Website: lowes
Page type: delivery-shipping
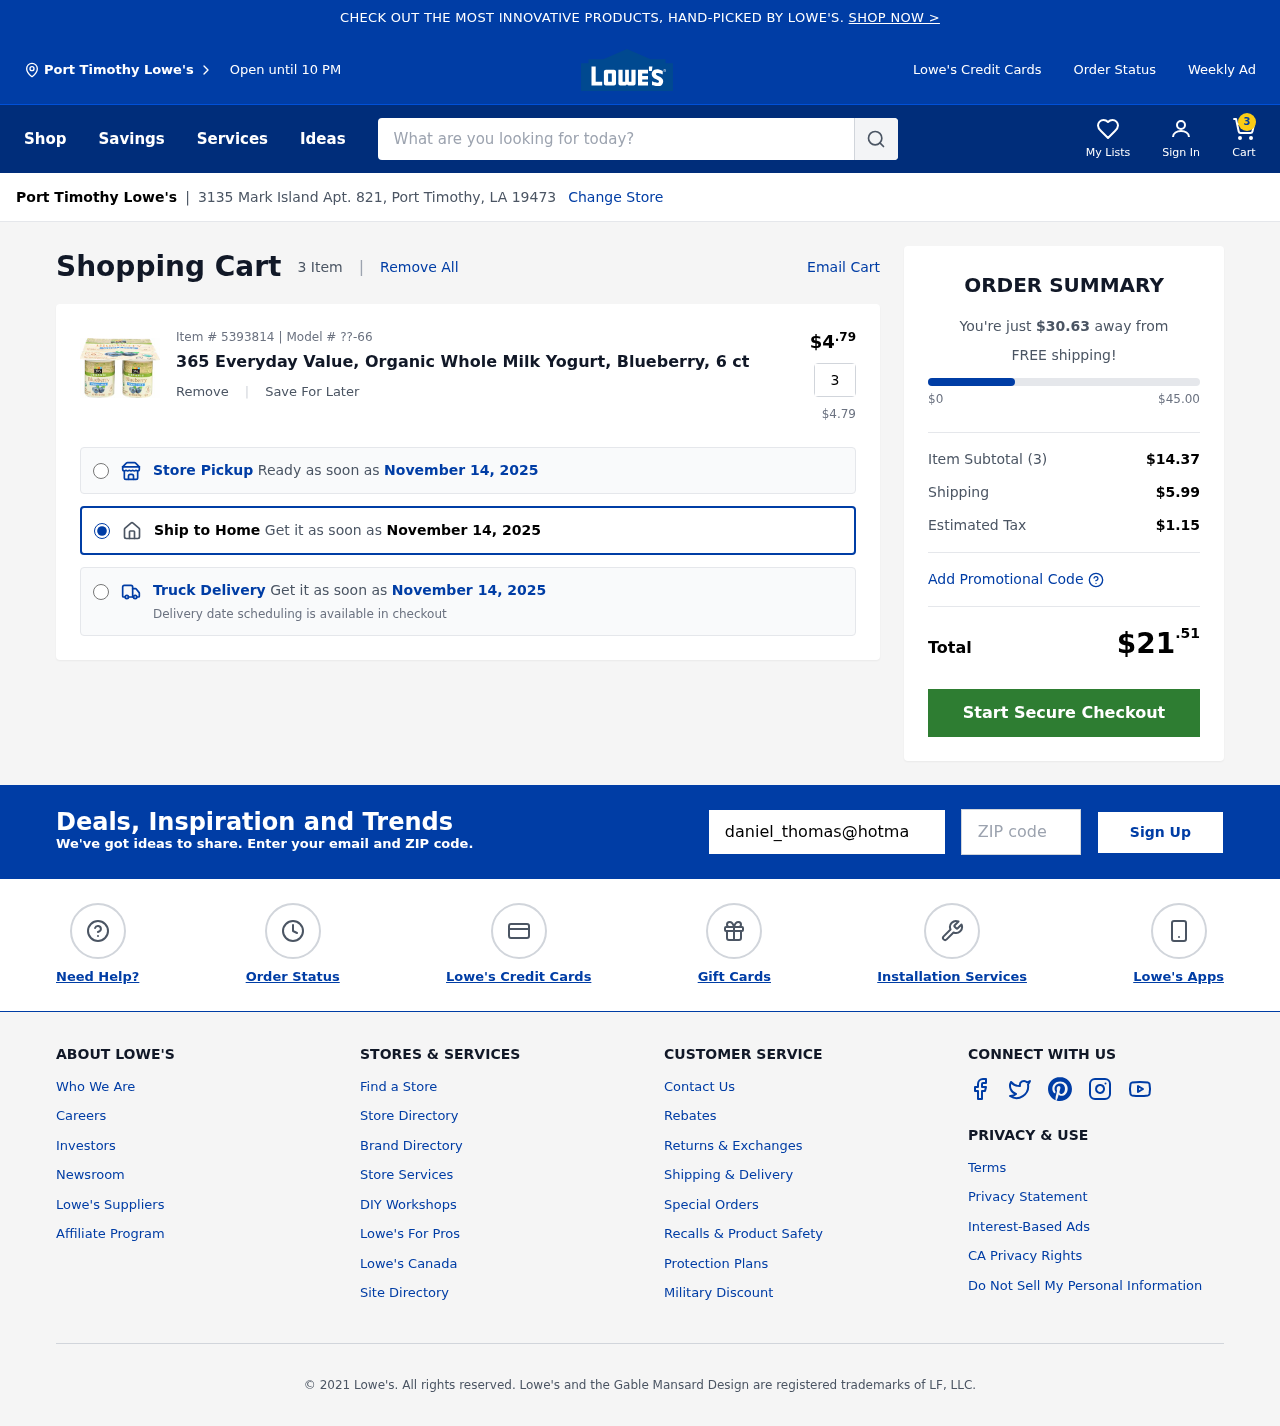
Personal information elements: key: PII_CITY
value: Port Timothy
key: PII_EMAIL
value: daniel_thomas@hotmail.com
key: PII_POSTCODE
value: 19473
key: PII_STREET
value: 3135 Mark Island Apt. 821
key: PII_CITY2
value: Port Timothy
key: PII_CITY_STATE_ZIP
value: Port Timothy, LA 19473
Product elements: key: PRODUCT1_NAME
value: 365 Everyday Value, Organic Whole Milk Yogurt, Blueberry, 6 ct
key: PRODUCT1_PRICE
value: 4.79
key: PRODUCT1_QUANTITY
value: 3
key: PRODUCT1_MODEL
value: ??-66
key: PRODUCT1_PRICE2
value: $4.79
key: PRODUCT1_ITEM_NUMBER
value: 5393814
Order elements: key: ORDER_NUM_ITEMS
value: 3
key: ORDER_DELIVERY_DATE
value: November 14, 2025
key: ORDER_DELIVERY_DATE2
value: November 14, 2025
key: ORDER_DELIVERY_DATE3
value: November 14, 2025
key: AMOUNT_TO_FREE_SHIPPING
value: $30.63
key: ORDER_SUBTOTAL
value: $14.37
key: ORDER_SHIPPING_COST
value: $5.99
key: ORDER_TAX
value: $1.15
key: ORDER_TOTAL
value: $21.51
Search elements: key: HEADER_SEARCH
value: What are you looking for today?